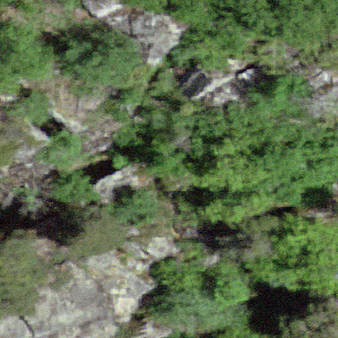
Label: bouldering_area